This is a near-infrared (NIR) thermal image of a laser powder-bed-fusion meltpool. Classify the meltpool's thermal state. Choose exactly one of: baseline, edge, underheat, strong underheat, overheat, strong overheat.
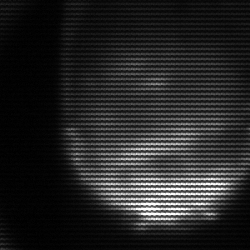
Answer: edge